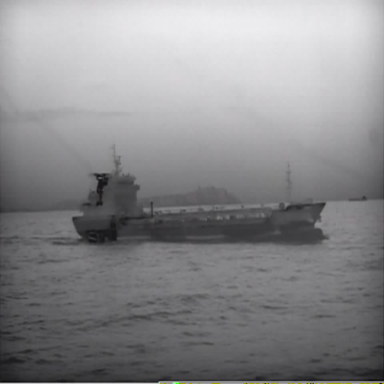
There are two liners in the infrared image.